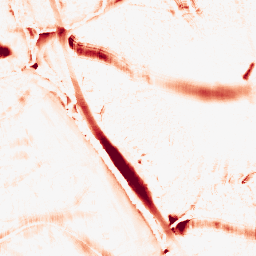
Category: morphological
Decomposition family: morphological_ellipse
Decomposition parameters: operation: opening
width: 30
height: 20
Upsampling method: sinc_blackman
Upsampling parameters: scale: 4
kernel_size: 16
Upsampling scale: 4